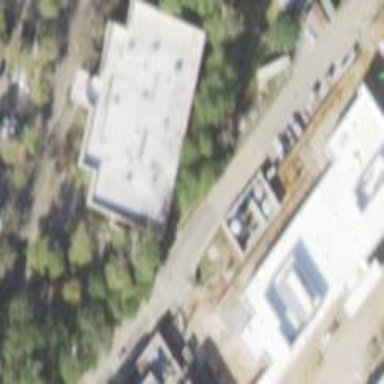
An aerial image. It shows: Commercial building.